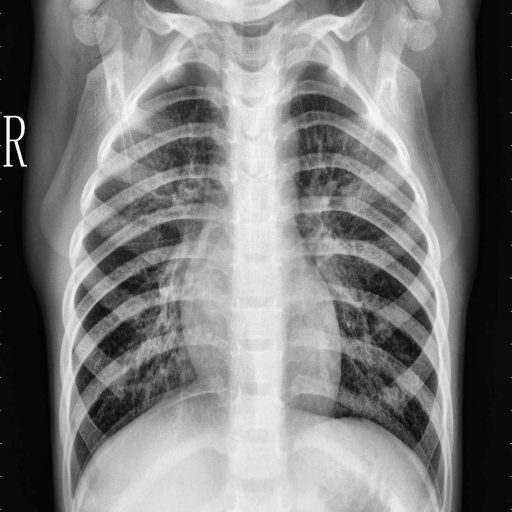
Finding: PNEUMONIA